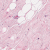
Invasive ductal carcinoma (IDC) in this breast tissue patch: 0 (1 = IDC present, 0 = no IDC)